Aerial crown-view tile of a tropical tree (Barro Colorado Island, Panama), acquired 20250715:
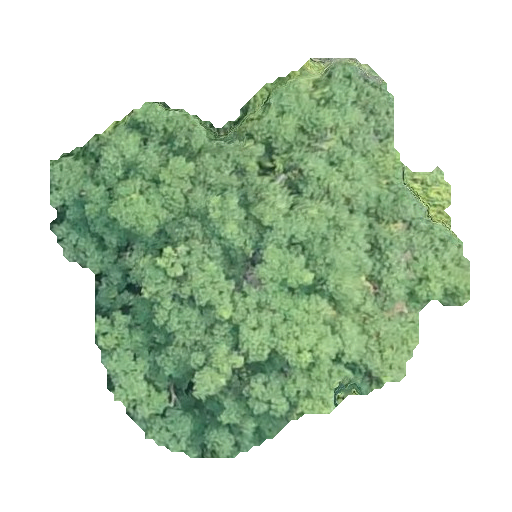
Species: Ceiba pentandra
GBIF accepted scientific name: Ceiba pentandra
Crown area: 166.301 m²